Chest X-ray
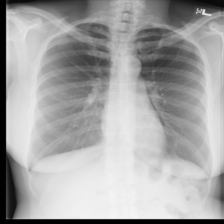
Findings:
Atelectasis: negative
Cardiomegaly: negative
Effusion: negative
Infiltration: positive
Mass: negative
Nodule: negative
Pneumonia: negative
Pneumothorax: negative
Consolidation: negative
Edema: negative
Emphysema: negative
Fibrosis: negative
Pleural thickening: negative
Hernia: negative